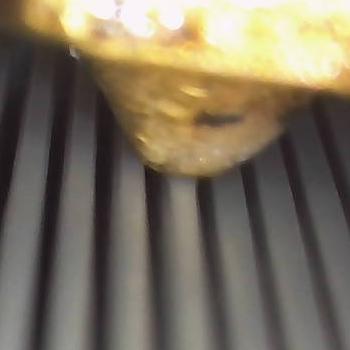
Flow rate: 54%